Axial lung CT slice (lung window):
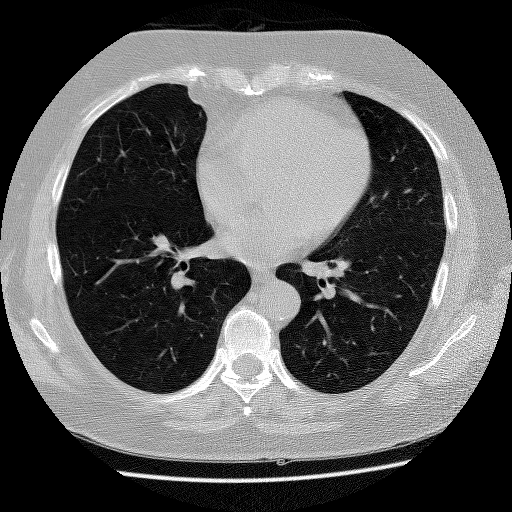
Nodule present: no